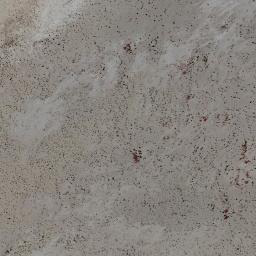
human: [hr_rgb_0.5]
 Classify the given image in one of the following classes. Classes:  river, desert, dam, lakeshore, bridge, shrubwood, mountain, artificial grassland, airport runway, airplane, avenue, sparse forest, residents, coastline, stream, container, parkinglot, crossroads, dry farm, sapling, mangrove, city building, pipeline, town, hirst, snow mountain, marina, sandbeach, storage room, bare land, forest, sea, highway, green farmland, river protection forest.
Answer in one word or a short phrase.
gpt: bare land